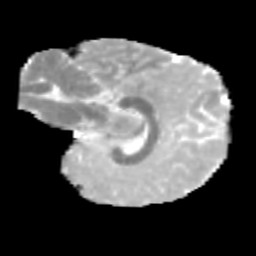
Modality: MD
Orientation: sagittal
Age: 11
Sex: male
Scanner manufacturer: siemens
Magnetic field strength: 3 T
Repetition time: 3.8 s
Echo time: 0.07 s